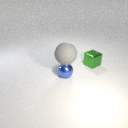
small blue metal sphere to the left of small green metal cube